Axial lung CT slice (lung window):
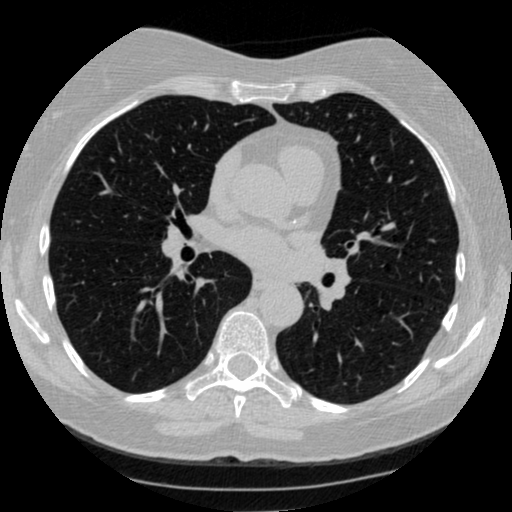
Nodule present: no